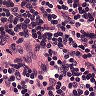
Metastatic tissue present: no